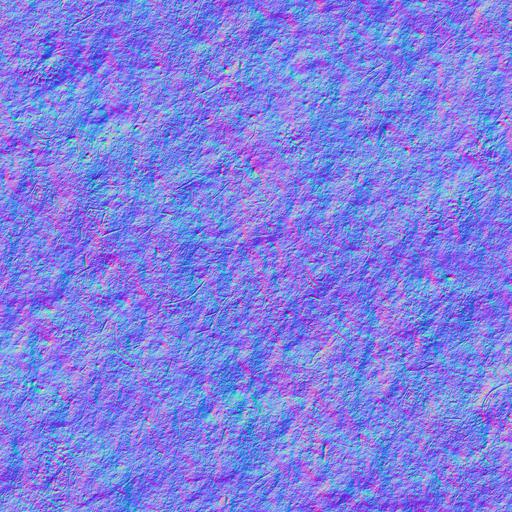
dirt dirty grass green ground